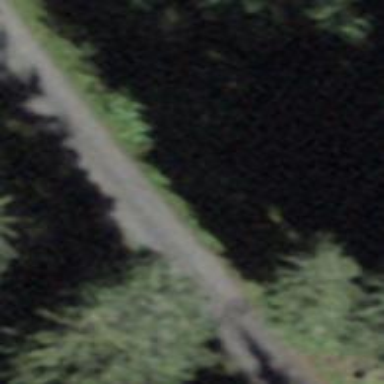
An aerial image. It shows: Bench.